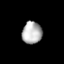
Tissue: lung
Cell type: Endothelial cells
Senescence score: 0.5859
Nuclear area (px): 433
Mean DAPI intensity: 178.64